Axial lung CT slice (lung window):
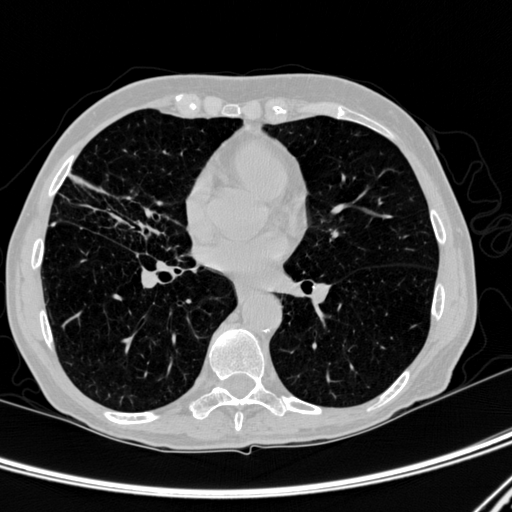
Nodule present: yes
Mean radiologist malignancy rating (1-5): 1.5